Question: I have a Stack overflow error in unity.
This will make everyhing within the red line red. Is there a way to solve this? or is there a better way to make everything in the red line red?
'''
void Checkpoint(Texture2D tex, int x, int y){
if (tex.GetPixel(x,tex.height-y).r == 1) return;
tex.SetPixel(x,tex.height-y,Color.red);
Checkpoint(tex,x+1,y);
Checkpoint(tex,x,y+1);
Checkpoint(tex,x-1,y);
Checkpoint(tex,x,y-1);
return;
}
'''
I want to make everything red within the red line

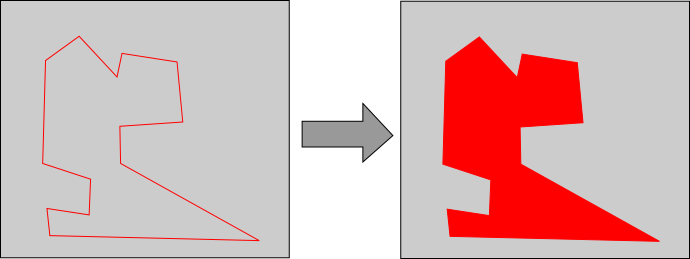
Answer: I have find the way.
Here is my coe
'''
void Stack(int x, int y, Texture2D tex){
//make a list and add the first pixel
List<PT> toDo = new List<PT>();
toDo.Add(new PT(x,y,state));
while(toDo.Count != 0){
PT thisPoint = toDo[toDo.Count-1];
switch(thisPoint.State){
case 0:
//remove this pixel from the list when he is red
if (tex.GetPixel(thisPoint.X,tex.height-thisPoint.Y).r == 1f) {
toDo.RemoveAt(toDo.Count-1);
}else{
//change state and add the right pixel
tex.SetPixel(thisPoint.X,tex.height-thisPoint.Y,new Color(1,0,0));
toDo[toDo.Count-1].State = 1;
toDo.Add(new PT(thisPoint.X+1,thisPoint.Y,0));
}
break;
//add the pixel below this one
case 1:
toDo[toDo.Count-1].State = 2;
toDo.Add(new PT(thisPoint.X,thisPoint.Y+1,0));
break;
//add left pixel
case 2:
toDo[toDo.Count-1].State = 3;
toDo.Add(new PT(thisPoint.X-1,thisPoint.Y,0));
break;
//add the last pixel and remove himself
case 3:
toDo.RemoveAt(toDo.Count-1);
toDo.Add(new PT(thisPoint.X,thisPoint.Y-1,0));
break;
}
}
}
'''